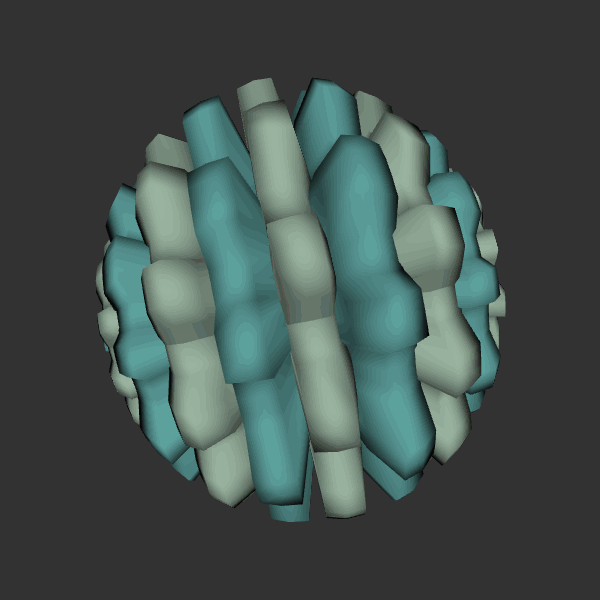
Background: dark